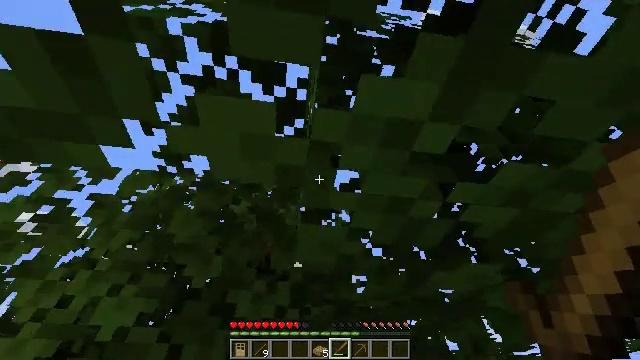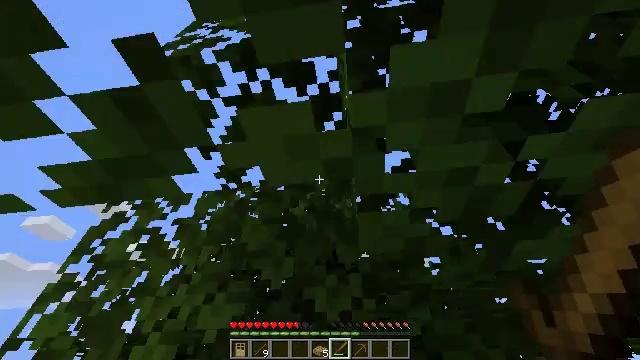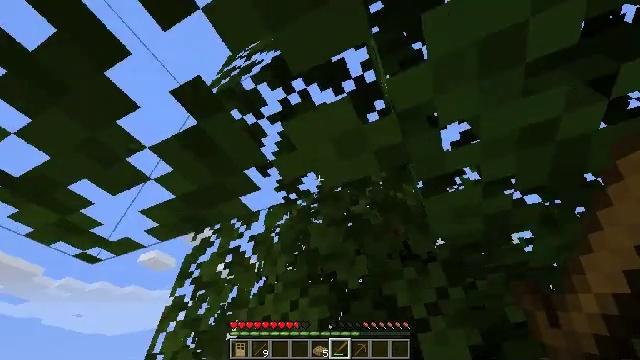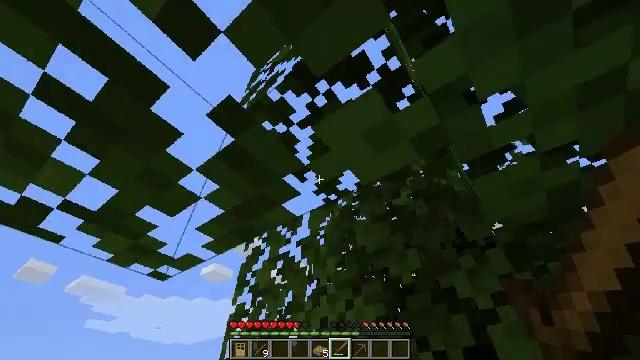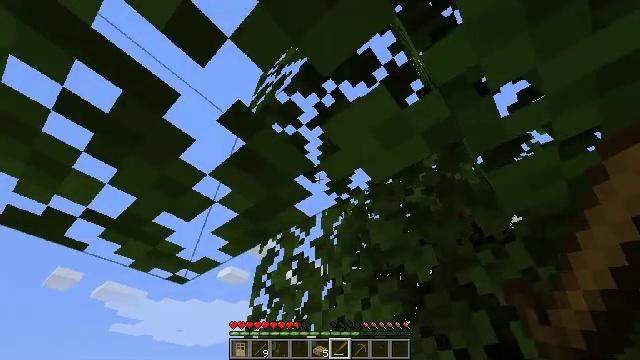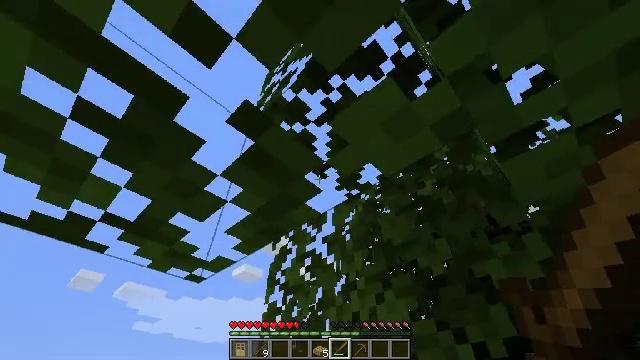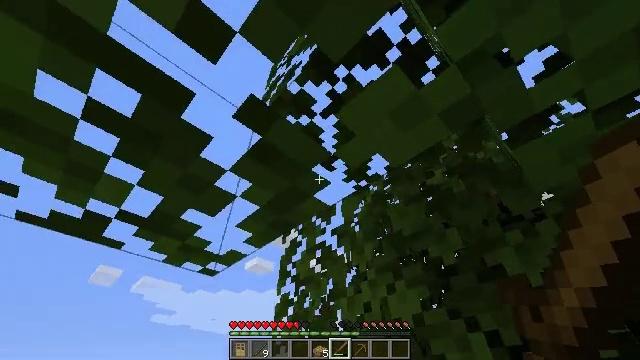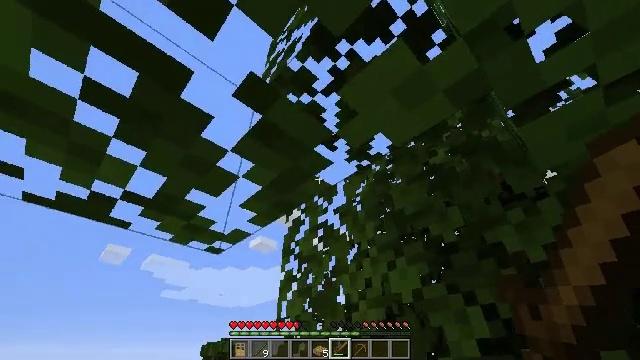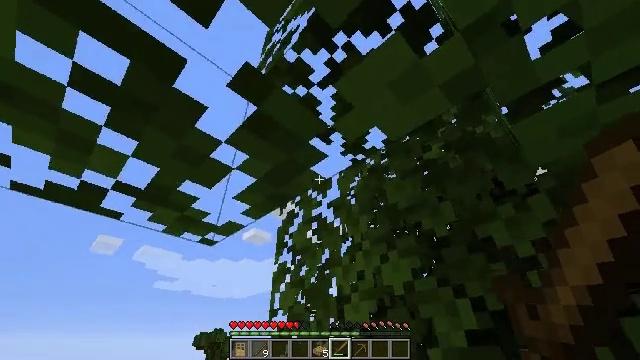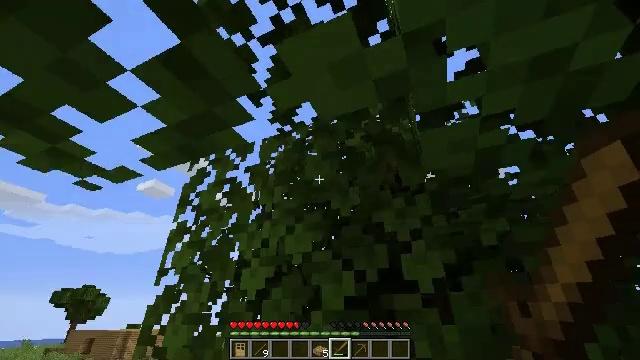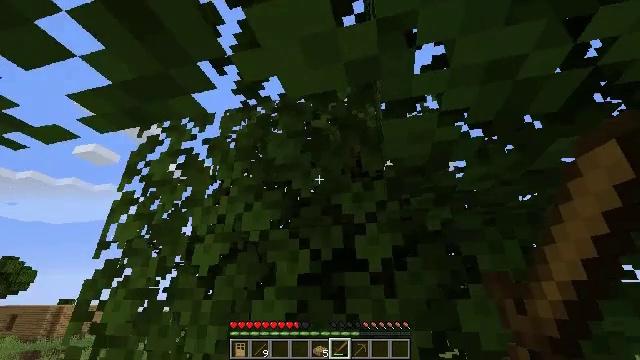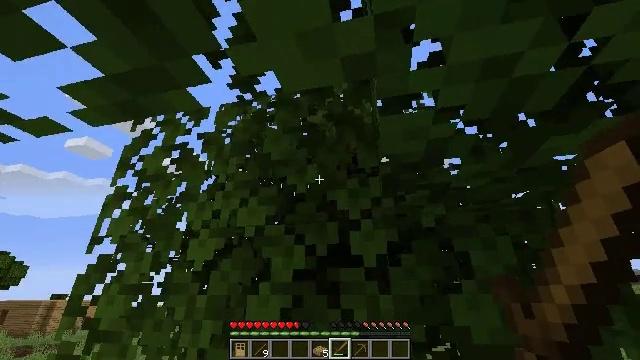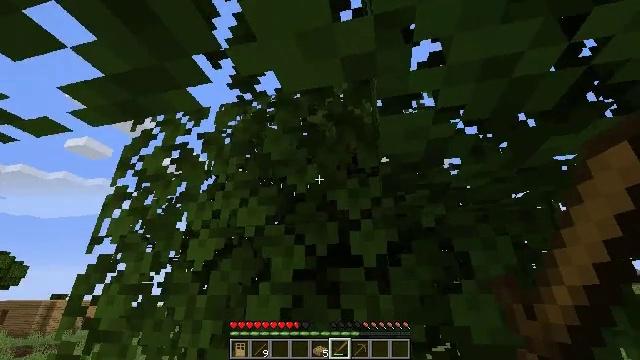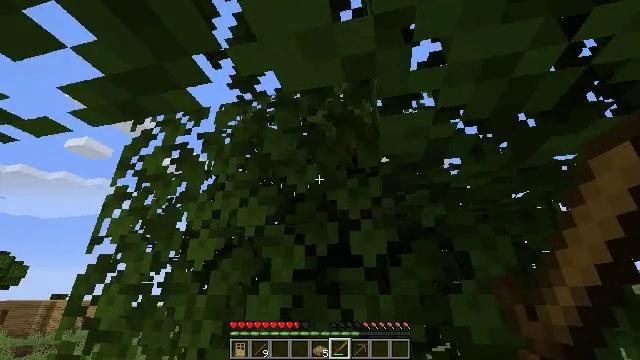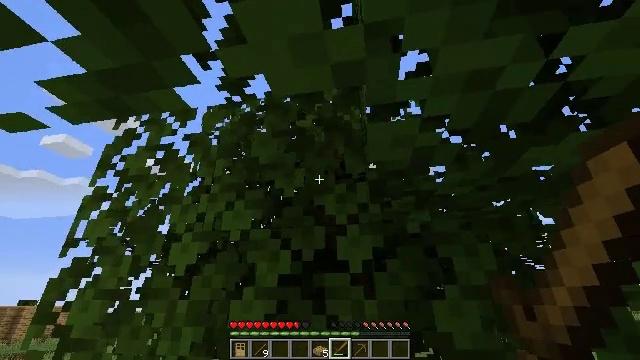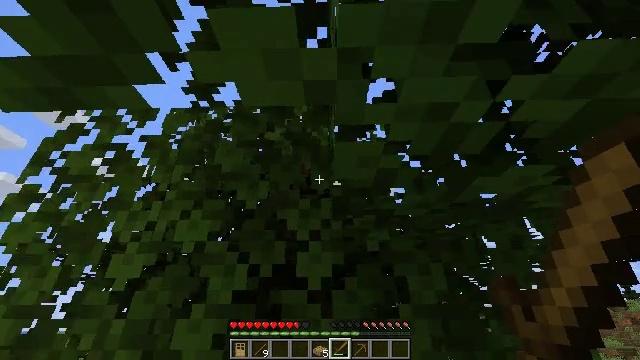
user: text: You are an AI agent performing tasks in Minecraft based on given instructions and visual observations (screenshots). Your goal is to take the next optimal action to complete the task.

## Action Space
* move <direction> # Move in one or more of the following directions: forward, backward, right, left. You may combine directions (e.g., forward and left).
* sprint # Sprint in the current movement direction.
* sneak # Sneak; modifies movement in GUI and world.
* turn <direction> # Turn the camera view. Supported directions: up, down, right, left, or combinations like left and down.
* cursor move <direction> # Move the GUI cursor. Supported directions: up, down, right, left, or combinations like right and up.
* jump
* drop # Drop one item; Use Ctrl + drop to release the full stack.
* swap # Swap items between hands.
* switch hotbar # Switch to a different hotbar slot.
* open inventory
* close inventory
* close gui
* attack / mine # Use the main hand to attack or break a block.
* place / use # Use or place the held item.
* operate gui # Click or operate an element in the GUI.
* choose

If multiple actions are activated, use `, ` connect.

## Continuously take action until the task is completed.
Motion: motion action
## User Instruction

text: Break oak leaves from the trees.
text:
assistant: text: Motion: turn left and down
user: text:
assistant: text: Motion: turn left
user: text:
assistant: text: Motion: turn left
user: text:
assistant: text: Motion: turn left
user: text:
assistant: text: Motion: turn left
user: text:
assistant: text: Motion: turn left and down
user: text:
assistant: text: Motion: turn down
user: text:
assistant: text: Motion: turn right and down
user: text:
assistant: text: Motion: turn right and down
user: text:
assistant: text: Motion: turn right and down
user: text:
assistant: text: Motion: turn right
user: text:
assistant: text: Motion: no_op
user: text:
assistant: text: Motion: no_op
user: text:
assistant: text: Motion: turn right and up
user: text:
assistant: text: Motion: turn right and up
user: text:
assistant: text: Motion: turn right and up
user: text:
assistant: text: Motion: turn right and up
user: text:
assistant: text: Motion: turn right
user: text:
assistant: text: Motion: no_op
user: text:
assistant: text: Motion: attack / mine
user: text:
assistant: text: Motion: attack / mine
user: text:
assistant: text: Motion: attack / mine
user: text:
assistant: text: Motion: attack / mine
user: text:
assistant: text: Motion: attack / mine
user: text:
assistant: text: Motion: attack / mine
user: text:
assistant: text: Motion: attack / mine
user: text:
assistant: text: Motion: attack / mine
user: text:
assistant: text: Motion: attack / mine
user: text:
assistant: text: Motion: attack / mine
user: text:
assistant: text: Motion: turn up, attack / mine